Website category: university
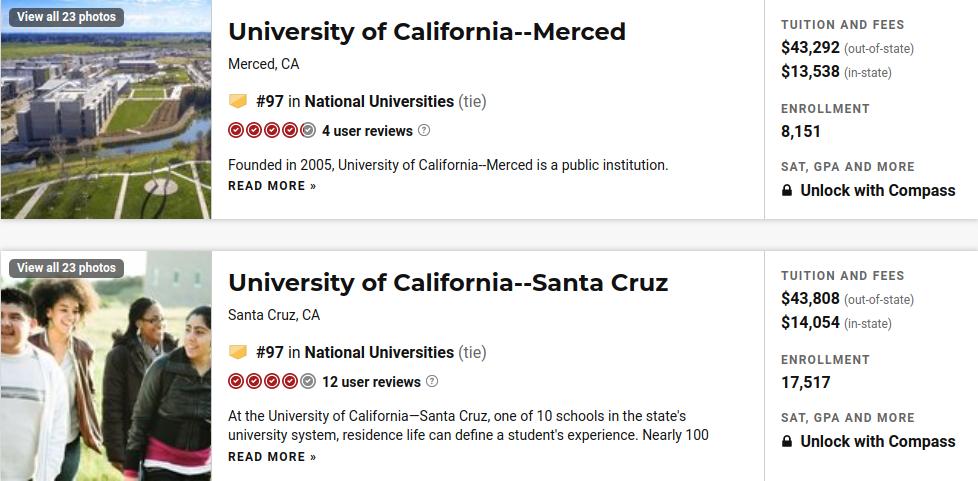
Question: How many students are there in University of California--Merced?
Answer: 8,151

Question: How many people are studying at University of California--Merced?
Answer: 8,151

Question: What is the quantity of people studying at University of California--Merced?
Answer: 8,151

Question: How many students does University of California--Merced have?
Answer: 8,151

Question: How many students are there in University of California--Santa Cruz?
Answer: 17,517

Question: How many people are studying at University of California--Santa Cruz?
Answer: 17,517

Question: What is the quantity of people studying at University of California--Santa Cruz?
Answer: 17,517

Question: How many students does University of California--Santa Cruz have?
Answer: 17,517

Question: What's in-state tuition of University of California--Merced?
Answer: $13,538

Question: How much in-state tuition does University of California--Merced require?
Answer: $13,538

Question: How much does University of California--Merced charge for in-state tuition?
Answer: $13,538

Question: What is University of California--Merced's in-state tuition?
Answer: $13,538

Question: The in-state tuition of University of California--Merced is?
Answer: $13,538

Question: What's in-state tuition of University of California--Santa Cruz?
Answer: $14,054

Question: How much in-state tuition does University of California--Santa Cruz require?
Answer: $14,054

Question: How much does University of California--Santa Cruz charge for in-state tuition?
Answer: $14,054

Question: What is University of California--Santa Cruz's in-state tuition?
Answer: $14,054

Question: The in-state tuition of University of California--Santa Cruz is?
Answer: $14,054

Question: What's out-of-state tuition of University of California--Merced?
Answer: $43,292

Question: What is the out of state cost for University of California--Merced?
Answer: $43,292

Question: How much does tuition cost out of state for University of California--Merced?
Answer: $43,292

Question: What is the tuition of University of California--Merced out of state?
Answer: $43,292

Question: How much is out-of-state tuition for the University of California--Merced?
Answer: $43,292

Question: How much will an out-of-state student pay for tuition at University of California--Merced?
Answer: $43,292

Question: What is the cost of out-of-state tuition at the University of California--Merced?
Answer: $43,292

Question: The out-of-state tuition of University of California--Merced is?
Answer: $43,292

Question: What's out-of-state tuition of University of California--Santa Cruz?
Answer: $43,808

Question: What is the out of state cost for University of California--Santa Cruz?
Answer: $43,808

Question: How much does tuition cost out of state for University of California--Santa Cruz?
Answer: $43,808

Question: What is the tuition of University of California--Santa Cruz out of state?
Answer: $43,808

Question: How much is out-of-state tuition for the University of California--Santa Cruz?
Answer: $43,808

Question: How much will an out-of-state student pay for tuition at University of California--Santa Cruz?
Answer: $43,808

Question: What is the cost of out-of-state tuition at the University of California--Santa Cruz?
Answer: $43,808

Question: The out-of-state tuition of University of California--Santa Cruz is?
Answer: $43,808

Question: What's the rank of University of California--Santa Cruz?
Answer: #97

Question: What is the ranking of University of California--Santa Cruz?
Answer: #97

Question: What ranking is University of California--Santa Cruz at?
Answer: #97

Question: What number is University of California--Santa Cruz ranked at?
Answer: #97

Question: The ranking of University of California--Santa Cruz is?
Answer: #97

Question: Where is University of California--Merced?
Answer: Merced, CA

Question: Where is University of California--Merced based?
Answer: Merced, CA

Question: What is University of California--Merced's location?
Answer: Merced, CA

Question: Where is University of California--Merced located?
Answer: Merced, CA

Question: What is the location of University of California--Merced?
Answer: Merced, CA

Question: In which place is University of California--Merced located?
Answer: Merced, CA

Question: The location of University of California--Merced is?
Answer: Merced, CA

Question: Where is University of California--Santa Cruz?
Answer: Santa Cruz, CA

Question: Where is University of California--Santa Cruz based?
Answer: Santa Cruz, CA

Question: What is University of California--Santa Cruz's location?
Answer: Santa Cruz, CA

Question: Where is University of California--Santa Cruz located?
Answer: Santa Cruz, CA

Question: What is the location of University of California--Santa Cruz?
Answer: Santa Cruz, CA

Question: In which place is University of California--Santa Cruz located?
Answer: Santa Cruz, CA

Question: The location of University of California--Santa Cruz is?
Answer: Santa Cruz, CA

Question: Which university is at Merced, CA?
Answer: University of California--Merced

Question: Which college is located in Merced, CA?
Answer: University of California--Merced

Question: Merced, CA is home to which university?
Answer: University of California--Merced

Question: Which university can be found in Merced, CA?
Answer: University of California--Merced

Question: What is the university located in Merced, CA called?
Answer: University of California--Merced

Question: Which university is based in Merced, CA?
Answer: University of California--Merced

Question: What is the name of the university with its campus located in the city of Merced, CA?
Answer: University of California--Merced

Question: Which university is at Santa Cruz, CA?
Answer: University of California--Santa Cruz

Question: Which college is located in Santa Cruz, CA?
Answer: University of California--Santa Cruz

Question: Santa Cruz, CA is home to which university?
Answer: University of California--Santa Cruz

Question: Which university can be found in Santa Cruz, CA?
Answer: University of California--Santa Cruz